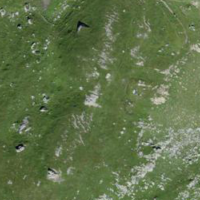
EUNIS habitat code: 23
Species observed at this site:
Gentianella campestris